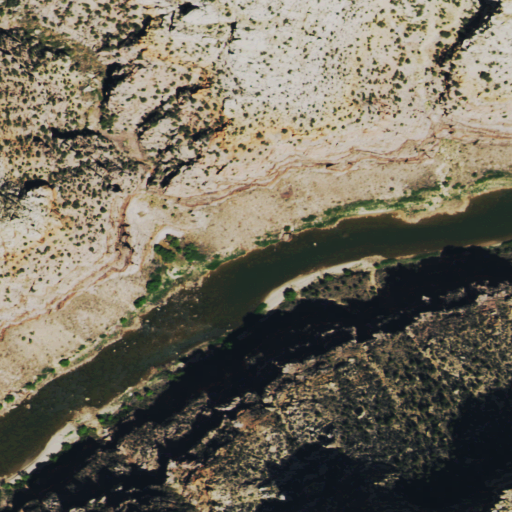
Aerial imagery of valley in Colorado named Happy Hollow containing evergreen forest, shrub, grassland, open water, deciduous forest, and barren land